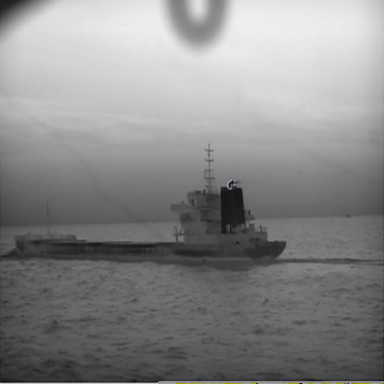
There is a liner in the infrared image.